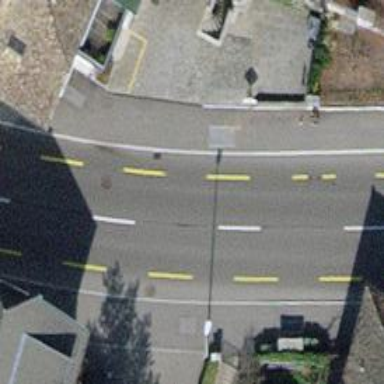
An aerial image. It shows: Primary highway with asphalt surface. There are sidewalks on both sides and designated lane for cyclists.